Question: Say for example I have a table called and another called .
If has primary key :
What is the difference between these two statements...
This is a foreign key on :
and
This is a foreign key on :
Note the "" symbol is meant to mean this symbol
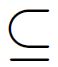
Answer: I think the Foreign key sequencing matters when the database indexes have to retrieve the data from the tables.
In case you have table as below:
'''
key | code | value
a | 1 | val 1
a | 2 | val 2
b | 1 | val 3
b | 2 | val 4
c | 1 | val 5
c | 2 | val 6
'''
where primary key is key and code then when the database will search, it will search for key first thus reducing the result set, then it will retrieve data to the second column that is Code. In case u reverse the order u get a non optimized solution.
also i think the data base tries to link the columns with foreign key in the similar manner.
therefore it does matter.
In case u do have a doubt, try to create 2 dummy tables which are linked to each other via foreign key. in case it gives an error try to Google that error code. you will get a proper explanation.